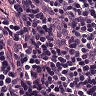
Metastatic tissue present: no